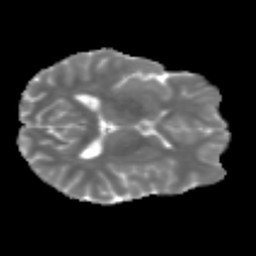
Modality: MD
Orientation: axial
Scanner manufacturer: siemens
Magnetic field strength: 3 T
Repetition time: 3.6 s
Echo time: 0.092 s